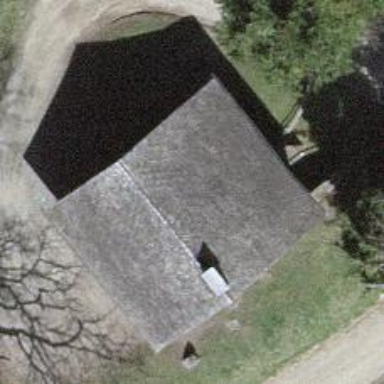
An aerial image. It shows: Shelter.